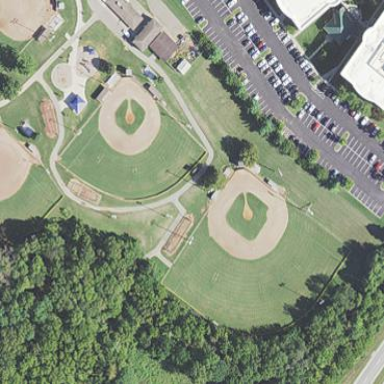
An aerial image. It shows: Baseball pitch for leisure land.